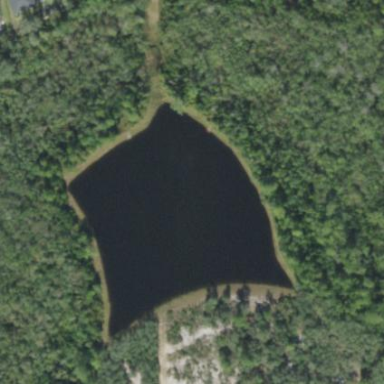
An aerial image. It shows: Pond with natural water.